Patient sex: F
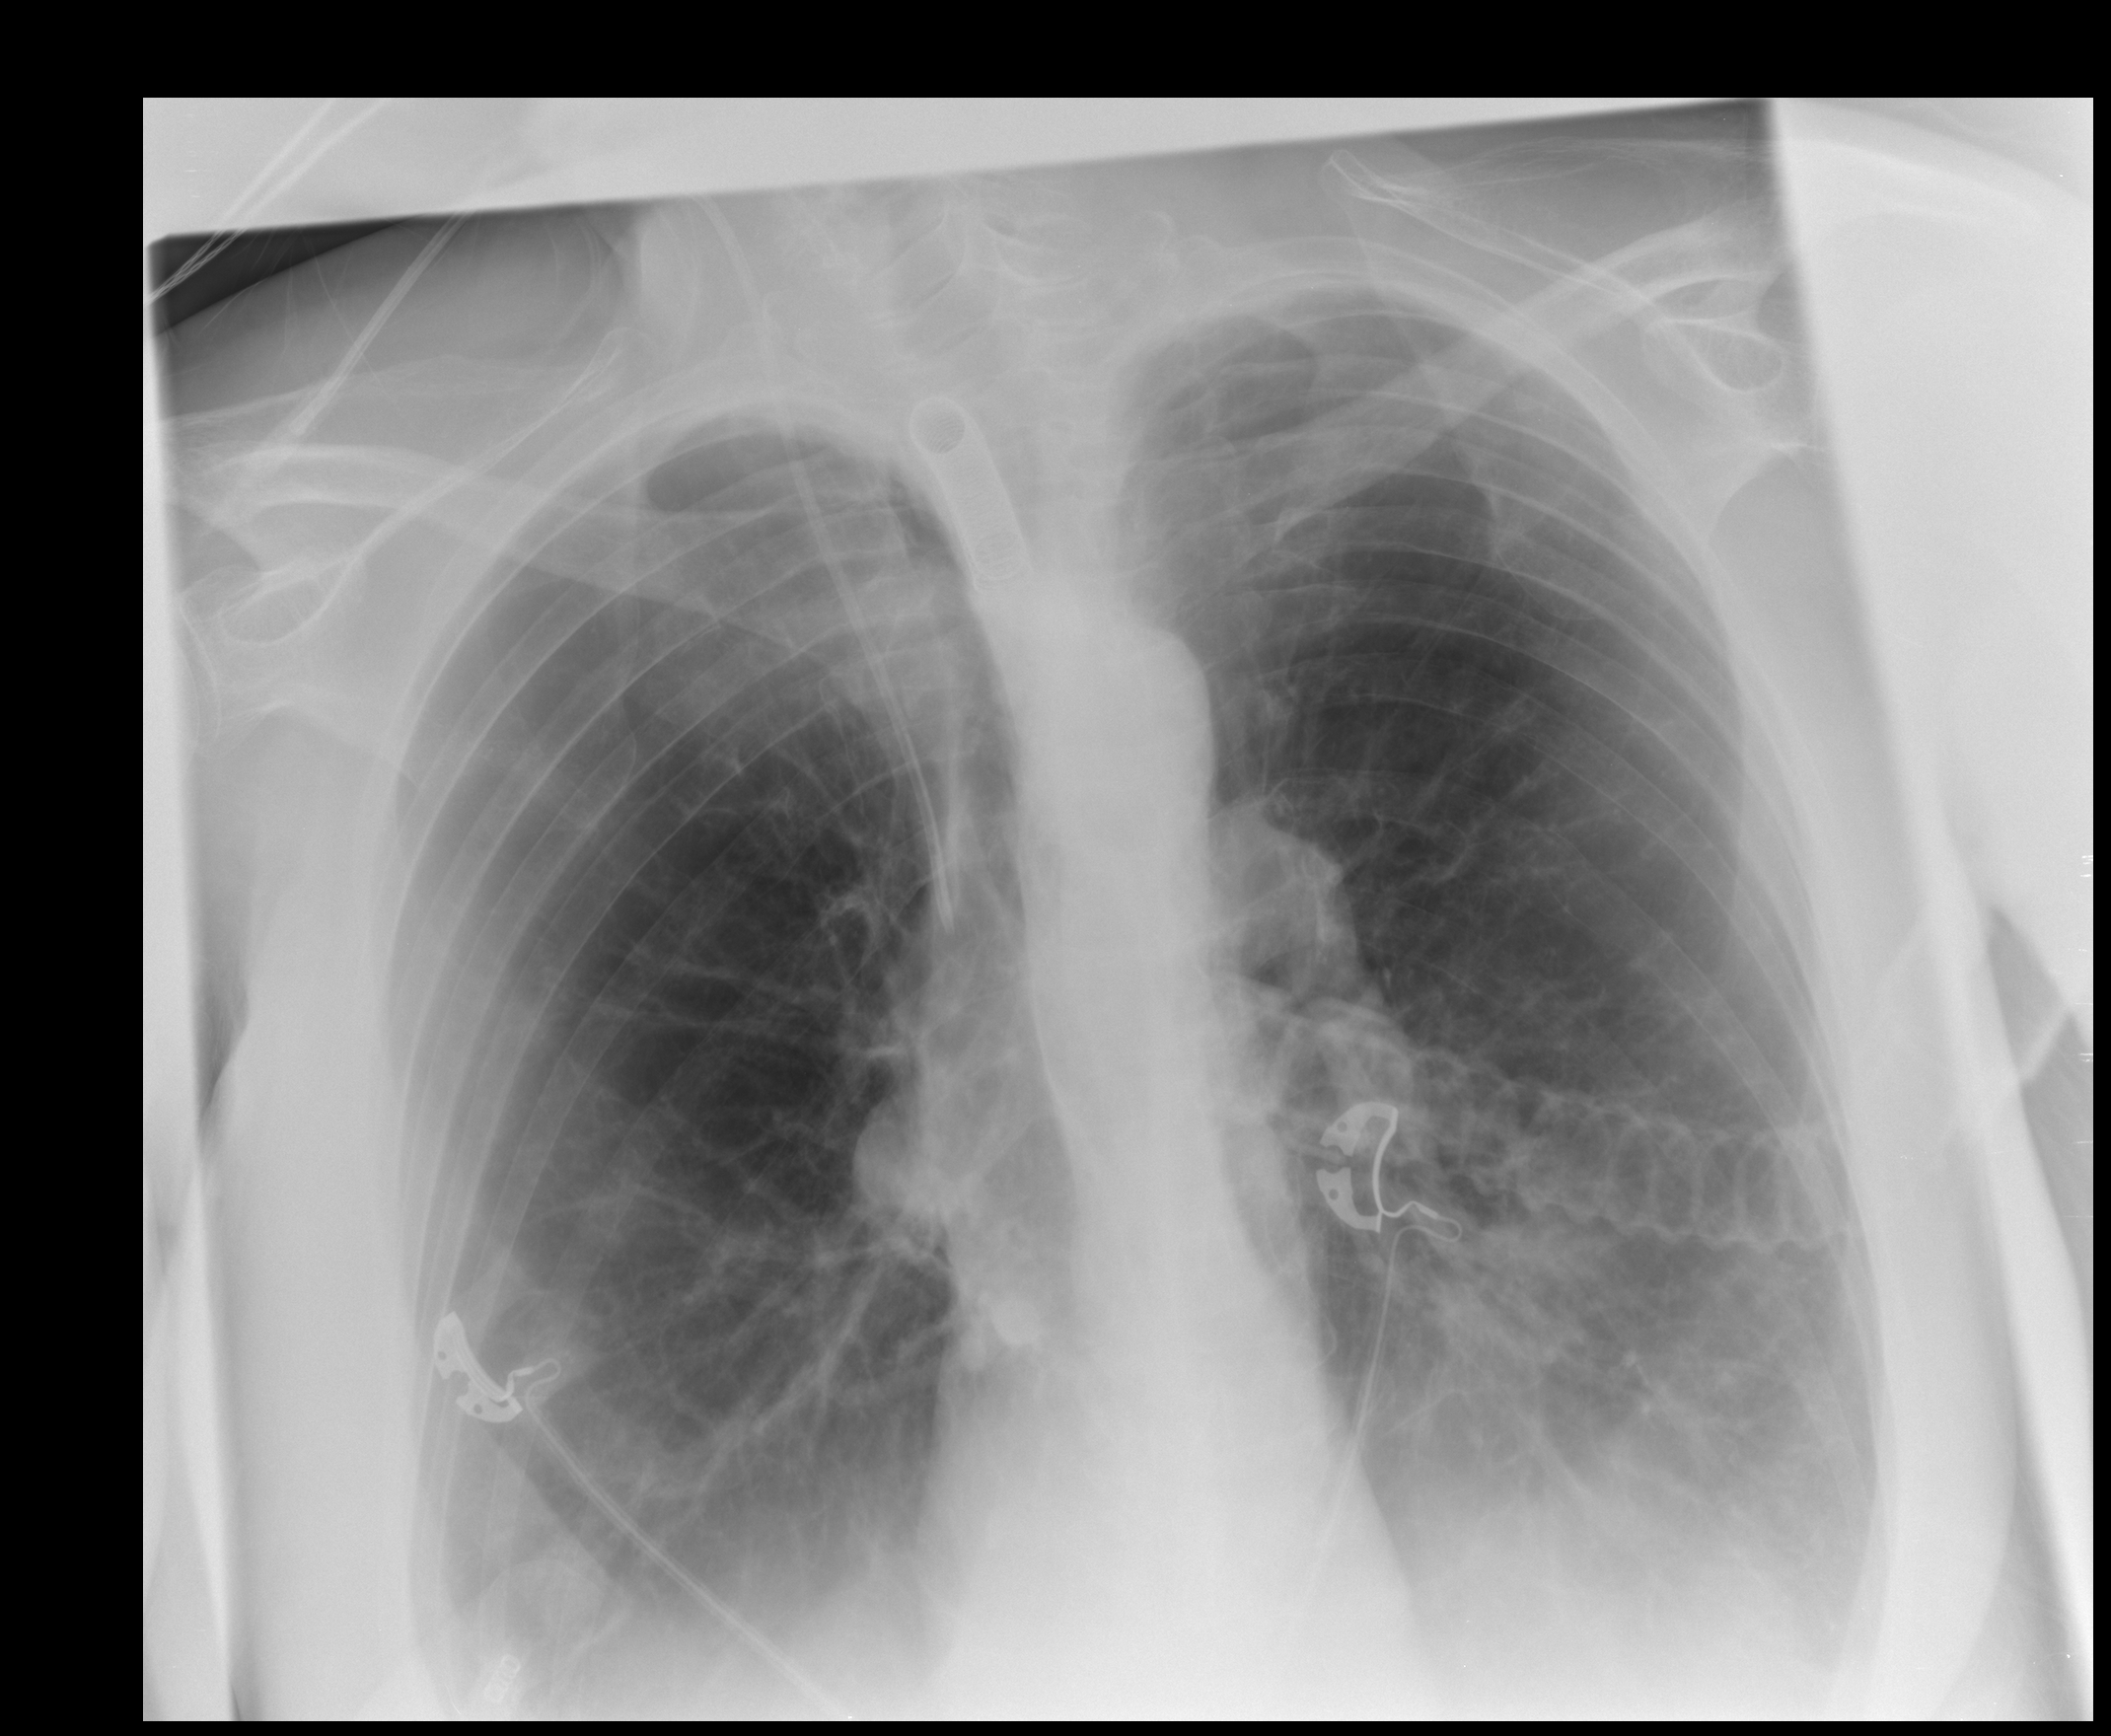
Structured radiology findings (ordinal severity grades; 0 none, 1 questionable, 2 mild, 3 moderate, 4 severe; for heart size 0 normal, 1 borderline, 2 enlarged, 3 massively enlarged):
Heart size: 0
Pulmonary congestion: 0
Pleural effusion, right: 2
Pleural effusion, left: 2
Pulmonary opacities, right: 0
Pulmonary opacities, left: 0
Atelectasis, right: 2
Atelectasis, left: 2